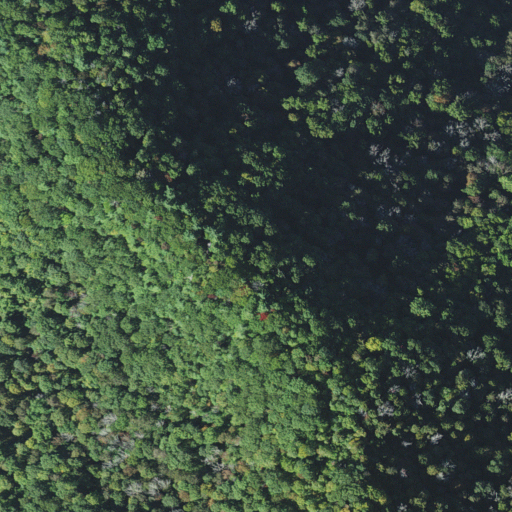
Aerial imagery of ridge(s) in North Carolina named Rocky Ridge containing deciduous forest and mixed forest